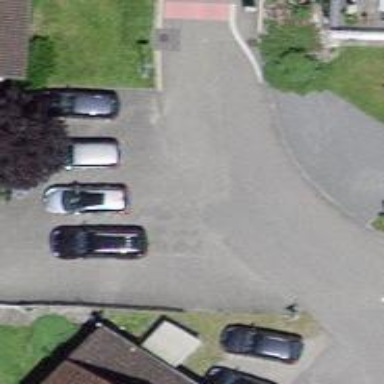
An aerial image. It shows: Residential road with asphalt surface.